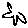
Label: star